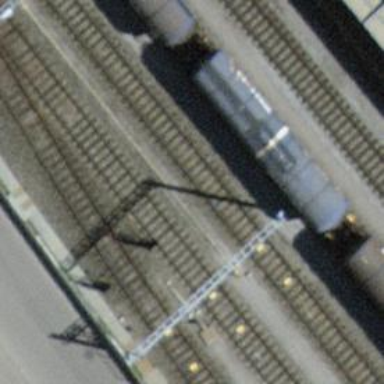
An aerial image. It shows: Railway signal.